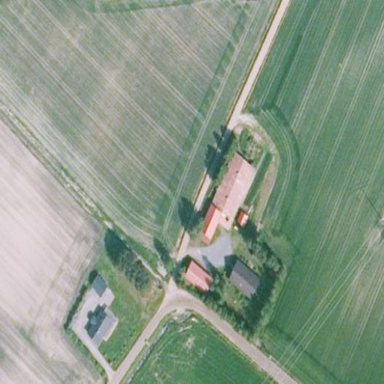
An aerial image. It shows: Farmyard area.